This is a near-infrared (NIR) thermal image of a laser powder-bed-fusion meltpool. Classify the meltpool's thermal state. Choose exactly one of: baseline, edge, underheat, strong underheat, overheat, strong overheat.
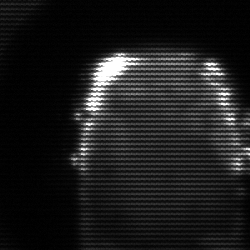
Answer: baseline